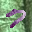
Label: 7